Question: Below is the code of my adapter that allows to create a popup with the first letter of every item of my listview and provide something similar to the contact application.

Unfortunately, the colors are not correct and the text is black on a grey background.
My question is:
Where can I change these colors?
'''
public class AlphabeticalAdapter extends ArrayAdapter<String> implements
SectionIndexer {
HashMap<String, Integer> alphaIndexer;
String[] sections;
public AlphabeticalAdapter(Context context, String[] items) {
super(context, android.R.layout.simple_list_item_1, items);
alphaIndexer = new HashMap<String, Integer>();
int size = items.length;
for (int x = 0; x < size; x++) {
String s = items[x];
// get the first letter of the store
String ch = s.substring(0, 1);
// convert to uppercase otherwise lowercase a -z will be sorted
// after upper A-Z
ch = ch.toUpperCase();
// HashMap will prevent duplicates
alphaIndexer.put(ch, x);
}
Set<String> sectionLetters = alphaIndexer.keySet();
// create a list from the set to sort
ArrayList<String> sectionList = new ArrayList<String>(sectionLetters);
Collections.sort(sectionList);
sections = new String[sectionList.size()];
sectionList.toArray(sections);
}
public int getPositionForSection(int section) {
return alphaIndexer.get(sections[section]);
}
public int getSectionForPosition(int position) {
return 1;
}
public Object[] getSections() {
return sections;
}
}
'''
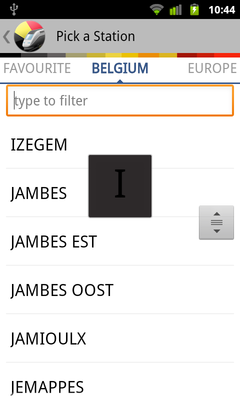
Answer: From the looks of it I don't think you can do it. But here's an <URL> you could customize the window accordingly but also note this wont snap according to sections.